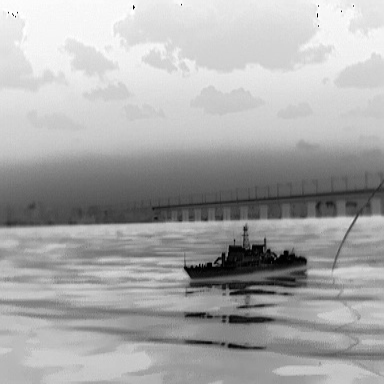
There is a warship in the infrared image.